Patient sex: M
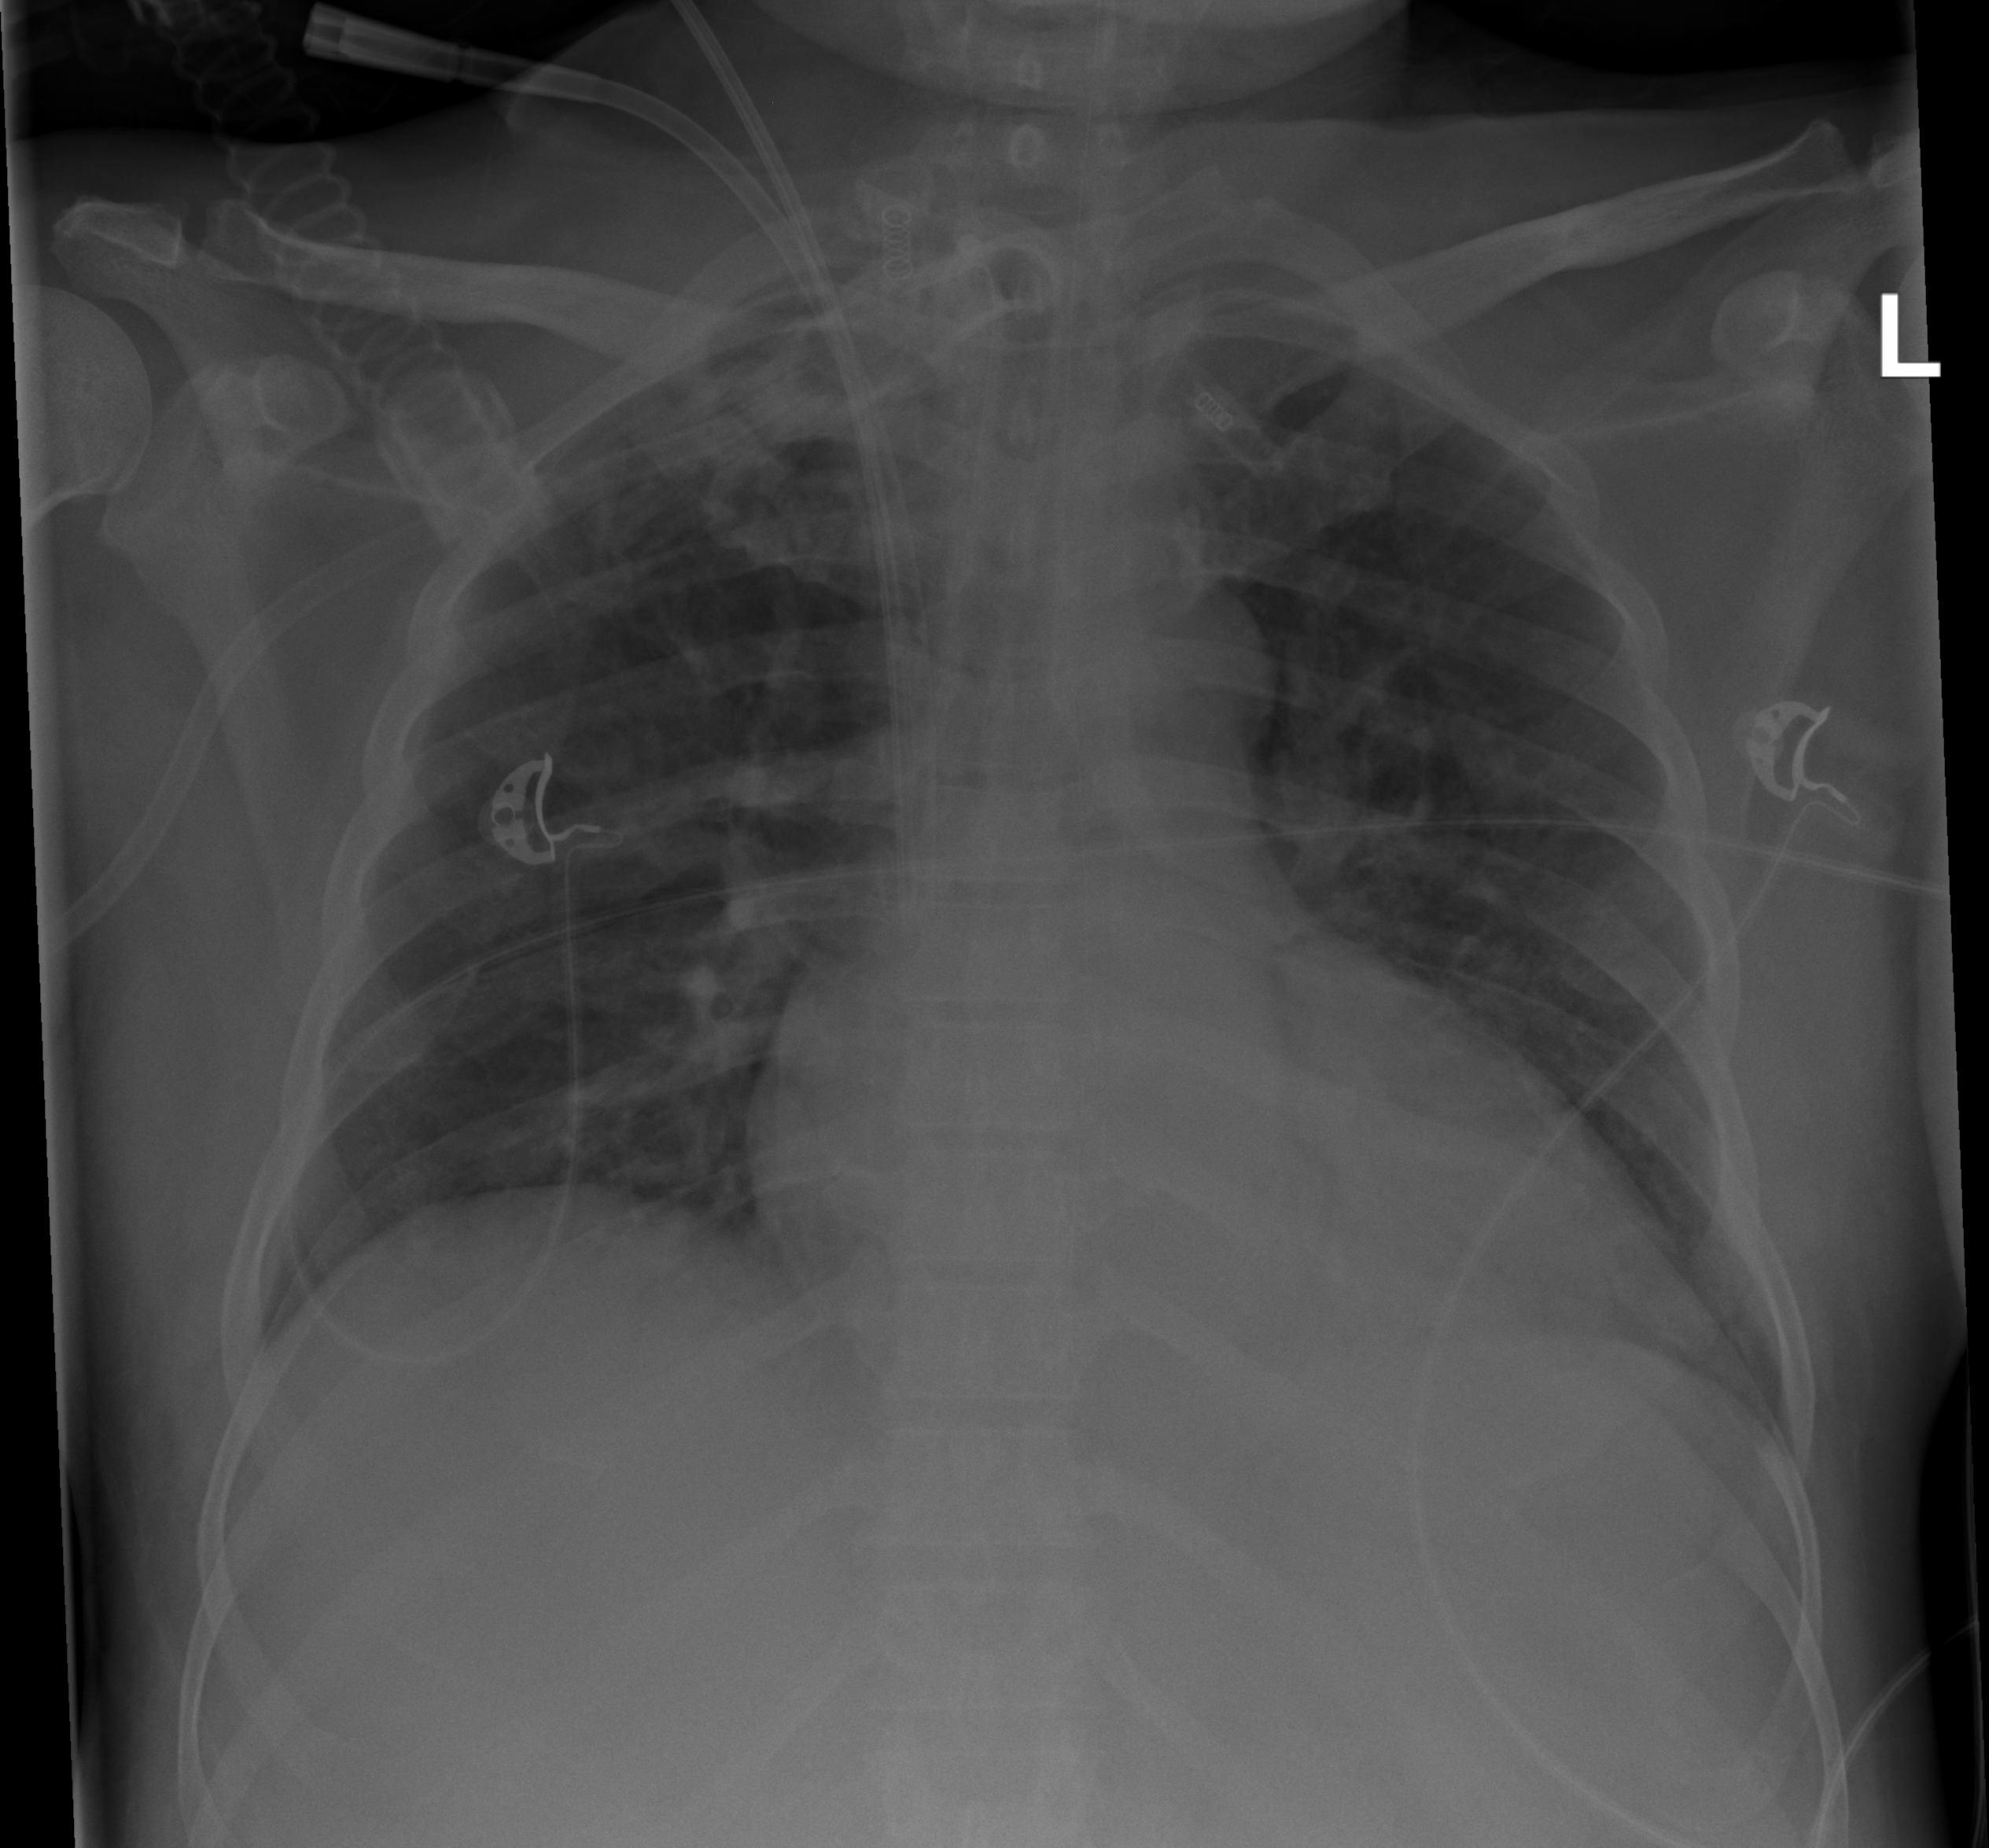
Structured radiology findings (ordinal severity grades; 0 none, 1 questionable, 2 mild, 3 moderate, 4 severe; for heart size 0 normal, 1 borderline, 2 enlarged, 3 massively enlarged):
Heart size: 2
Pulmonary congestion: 2
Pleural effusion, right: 0
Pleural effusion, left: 0
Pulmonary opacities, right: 2
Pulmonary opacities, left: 3
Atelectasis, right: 2
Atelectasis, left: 2